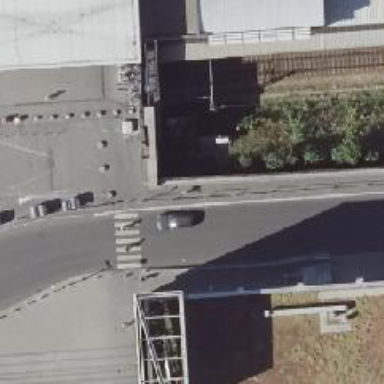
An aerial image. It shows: Uncontrolled zebra crossing with zebra markings.